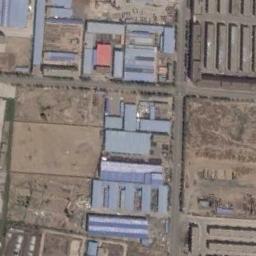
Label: industrial_area